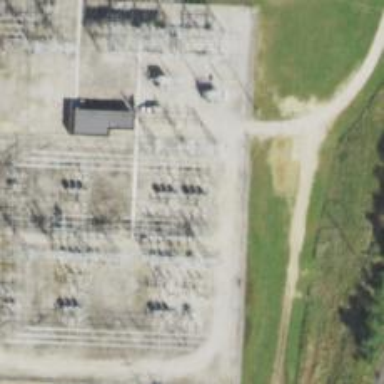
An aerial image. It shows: Switch for power supply.